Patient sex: M
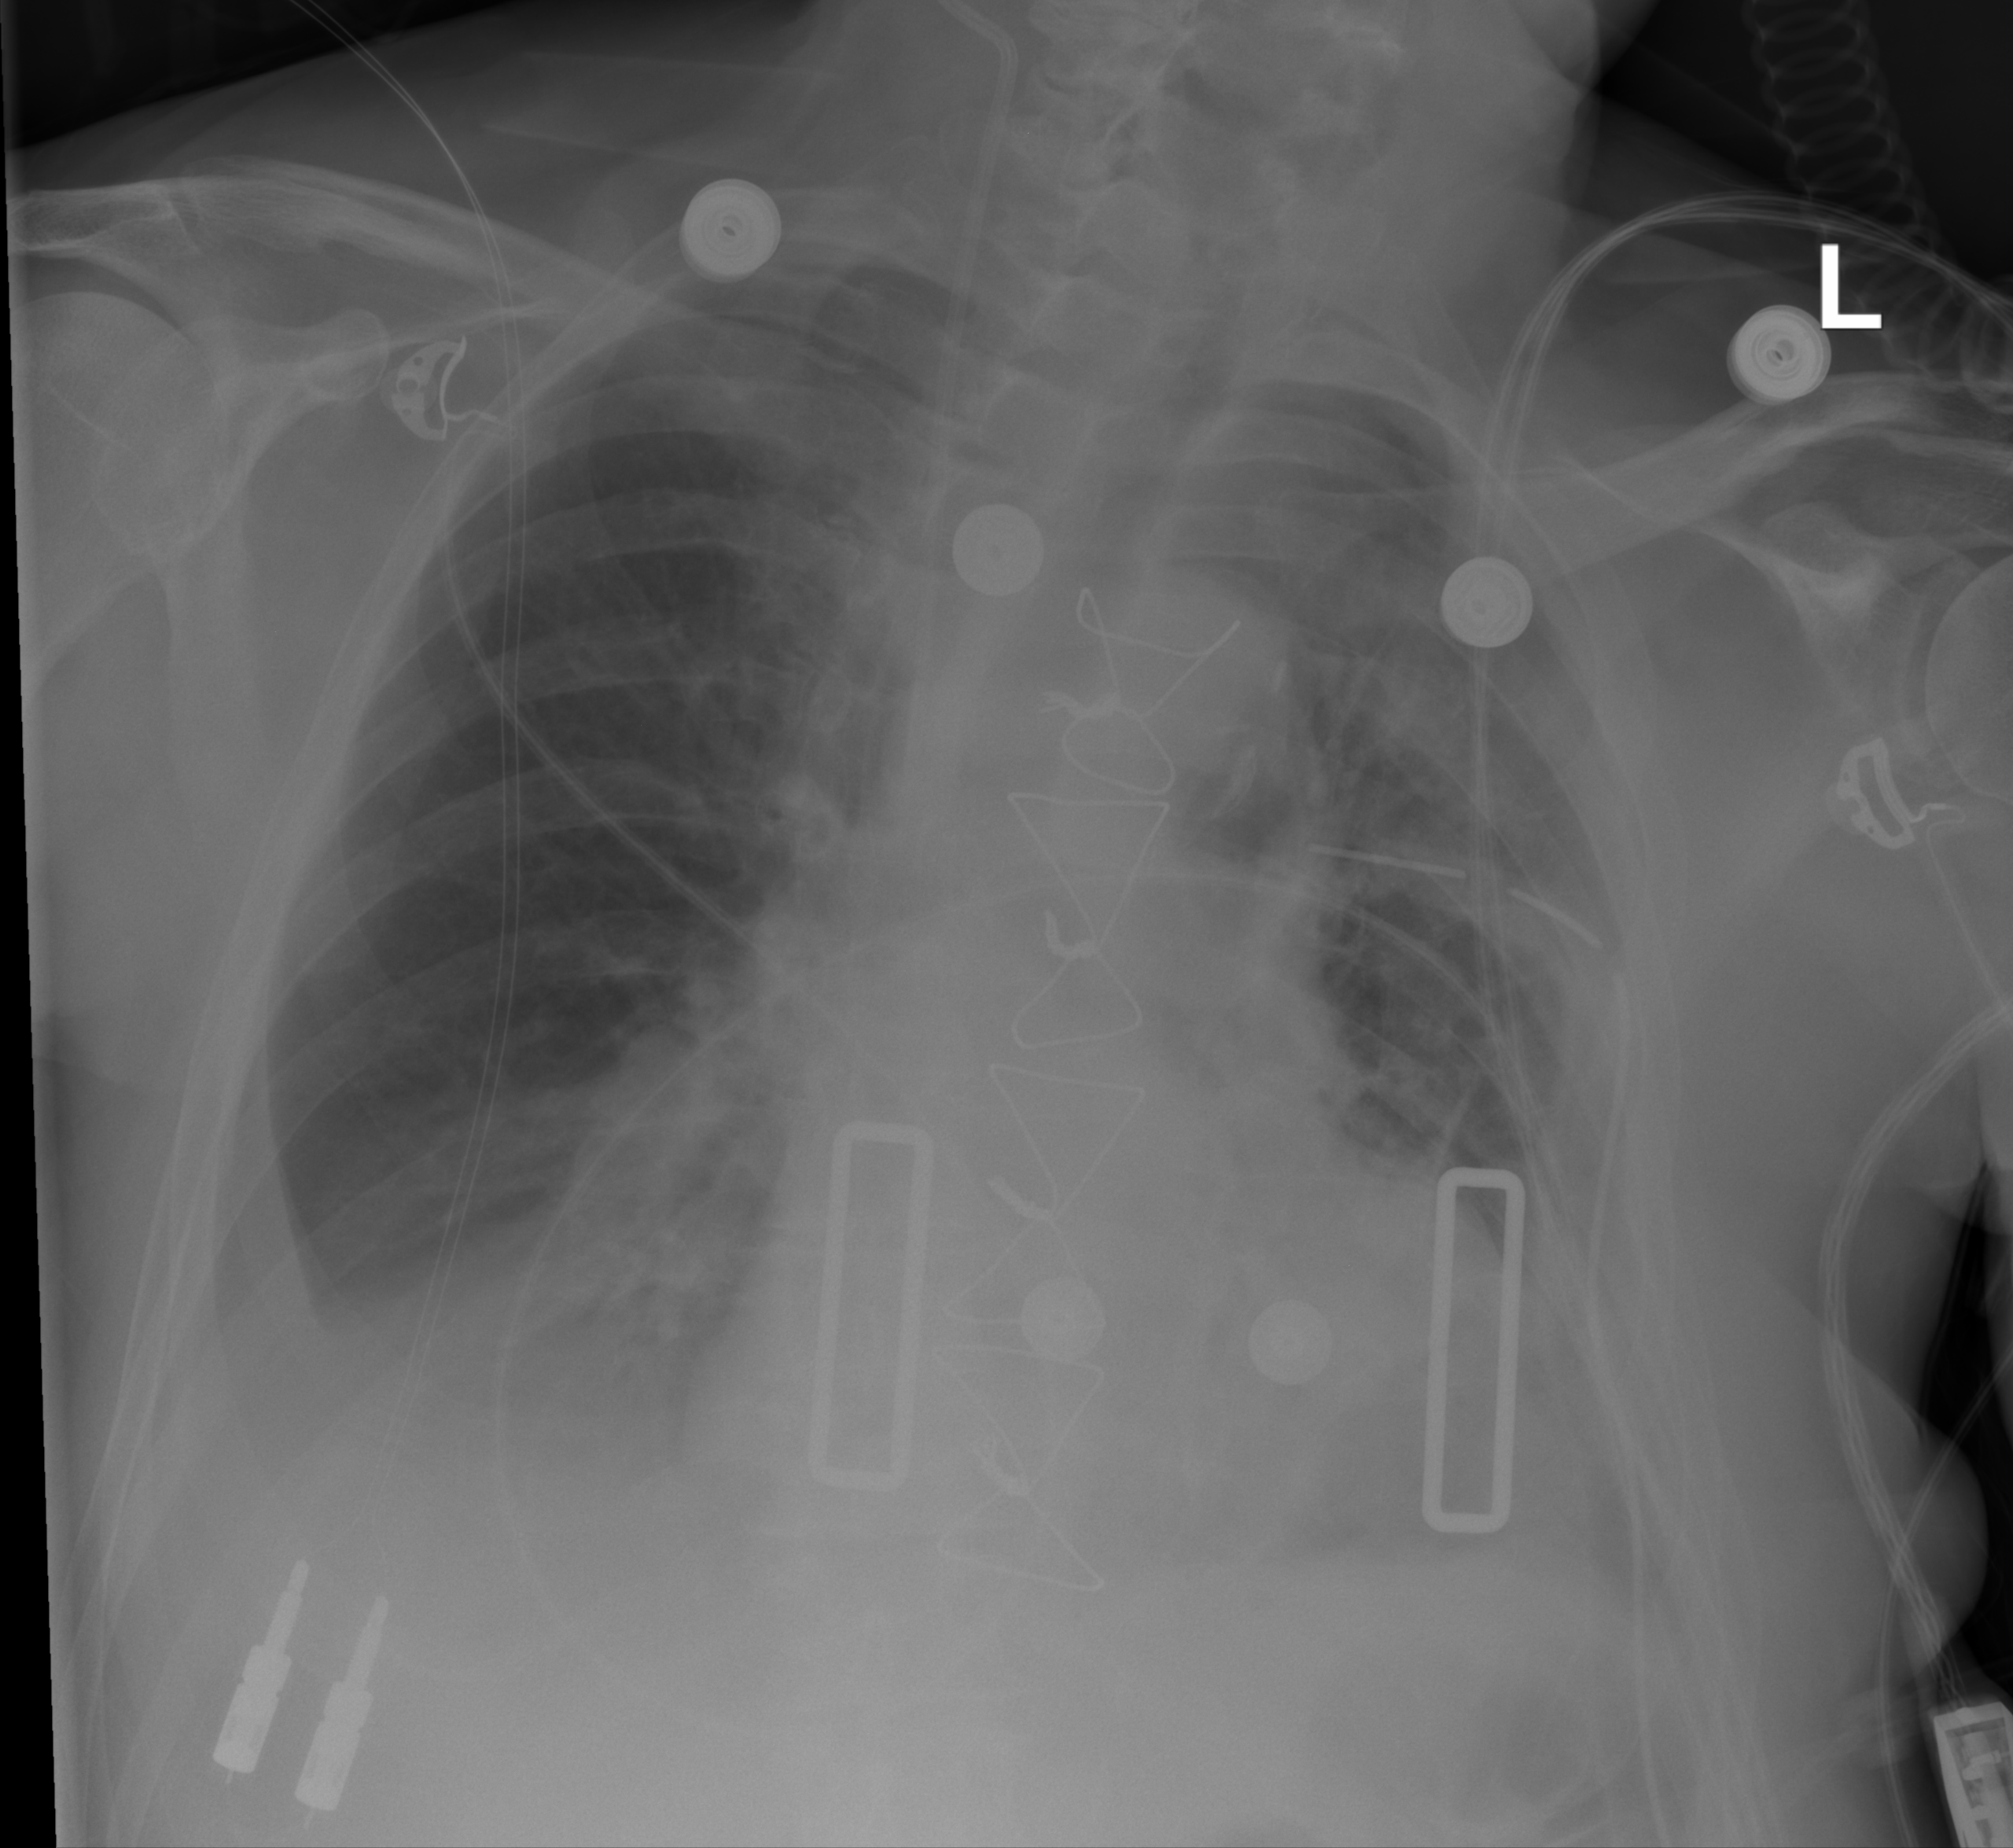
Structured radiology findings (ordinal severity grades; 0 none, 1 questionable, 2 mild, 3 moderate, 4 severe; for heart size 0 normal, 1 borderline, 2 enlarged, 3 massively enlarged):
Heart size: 2
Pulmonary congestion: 0
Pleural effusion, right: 2
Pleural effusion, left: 1
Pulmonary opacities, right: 2
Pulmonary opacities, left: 2
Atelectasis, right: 2
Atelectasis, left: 2